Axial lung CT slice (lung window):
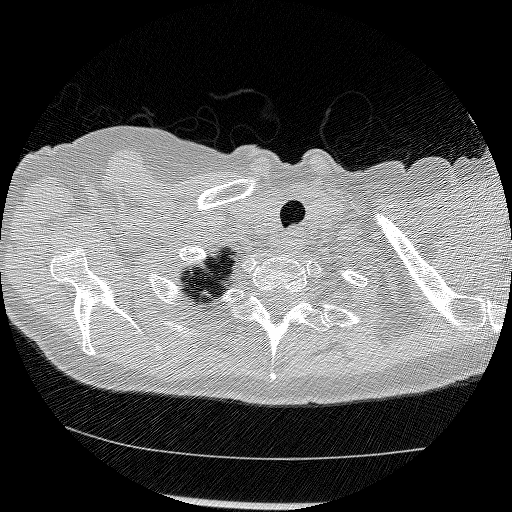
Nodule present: no